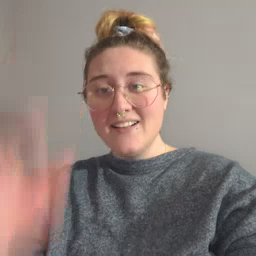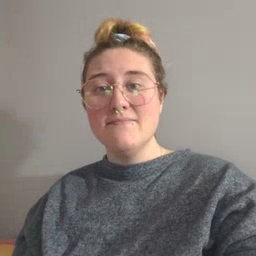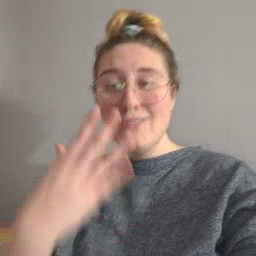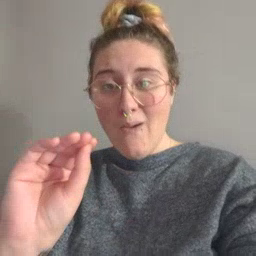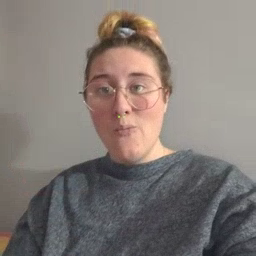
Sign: go